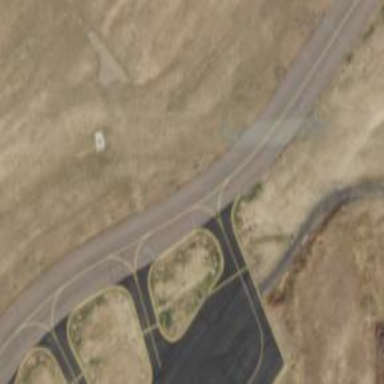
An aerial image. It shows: View of taxiway at the airport.